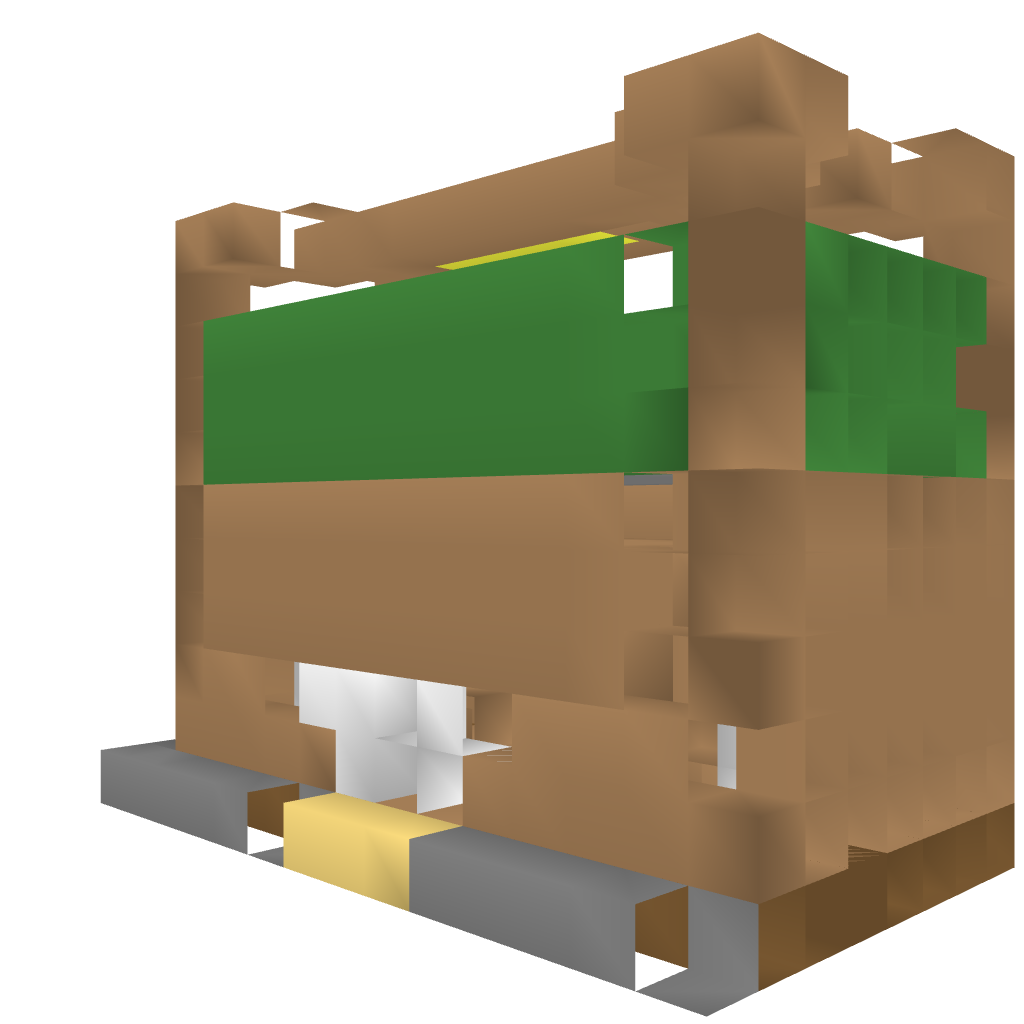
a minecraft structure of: egg farm bad low quality